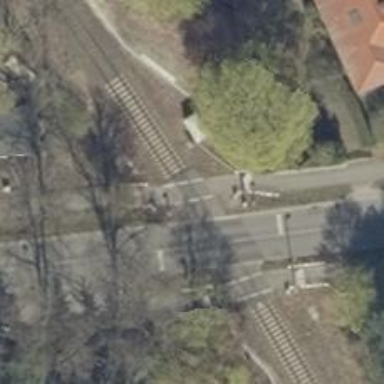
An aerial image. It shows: Marked railway crossing with lights and full barrier. The markings indicate lines on the ground.